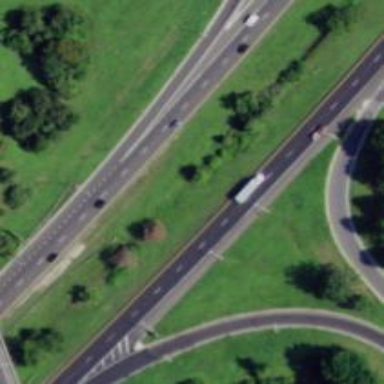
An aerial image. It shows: Motorway.